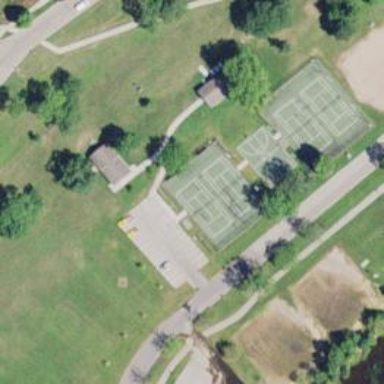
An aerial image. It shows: Tennis court on pitch designated for leisure land.